Field crop: maize
Growth stage: 2
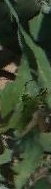
Species: maize